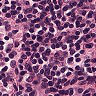
Metastatic tissue present: no